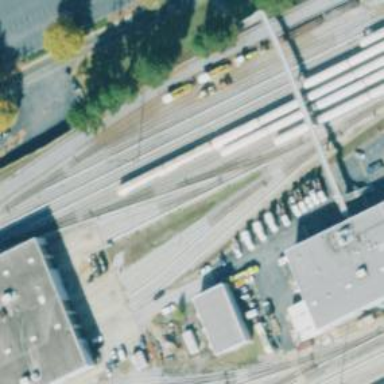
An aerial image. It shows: Electrified rail service yard.